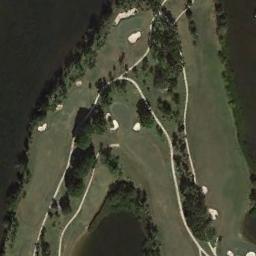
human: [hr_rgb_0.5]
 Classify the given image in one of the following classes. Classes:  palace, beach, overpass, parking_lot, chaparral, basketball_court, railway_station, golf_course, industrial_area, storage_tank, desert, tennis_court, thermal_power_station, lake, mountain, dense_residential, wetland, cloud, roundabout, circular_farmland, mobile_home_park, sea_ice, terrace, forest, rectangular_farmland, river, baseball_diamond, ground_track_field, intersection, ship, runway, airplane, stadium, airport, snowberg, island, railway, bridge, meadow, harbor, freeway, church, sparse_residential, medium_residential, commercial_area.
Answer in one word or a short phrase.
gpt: golf_course